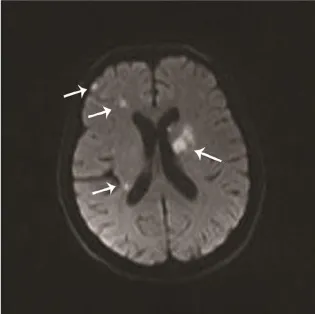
Imageological changes after admission. The left basal ganglia and right frontal and temporal lobes.
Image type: radiology (mri)